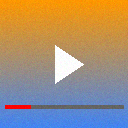
Screen state: on